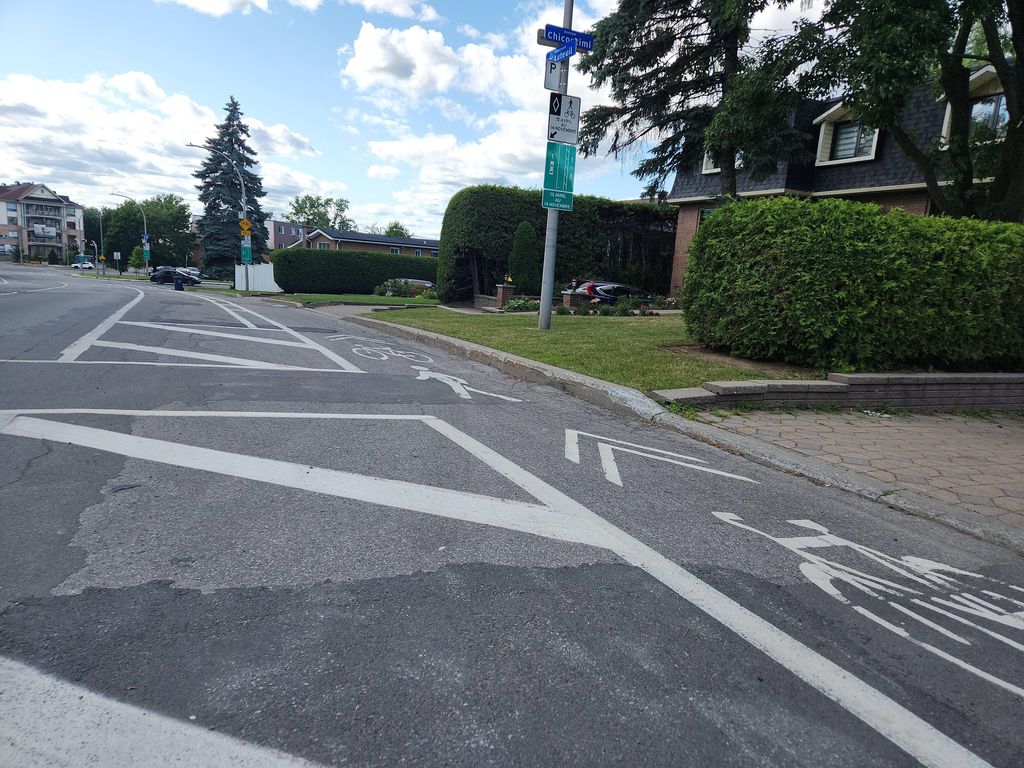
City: montreal